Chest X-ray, AP view. Patient: 72 years old, sex F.
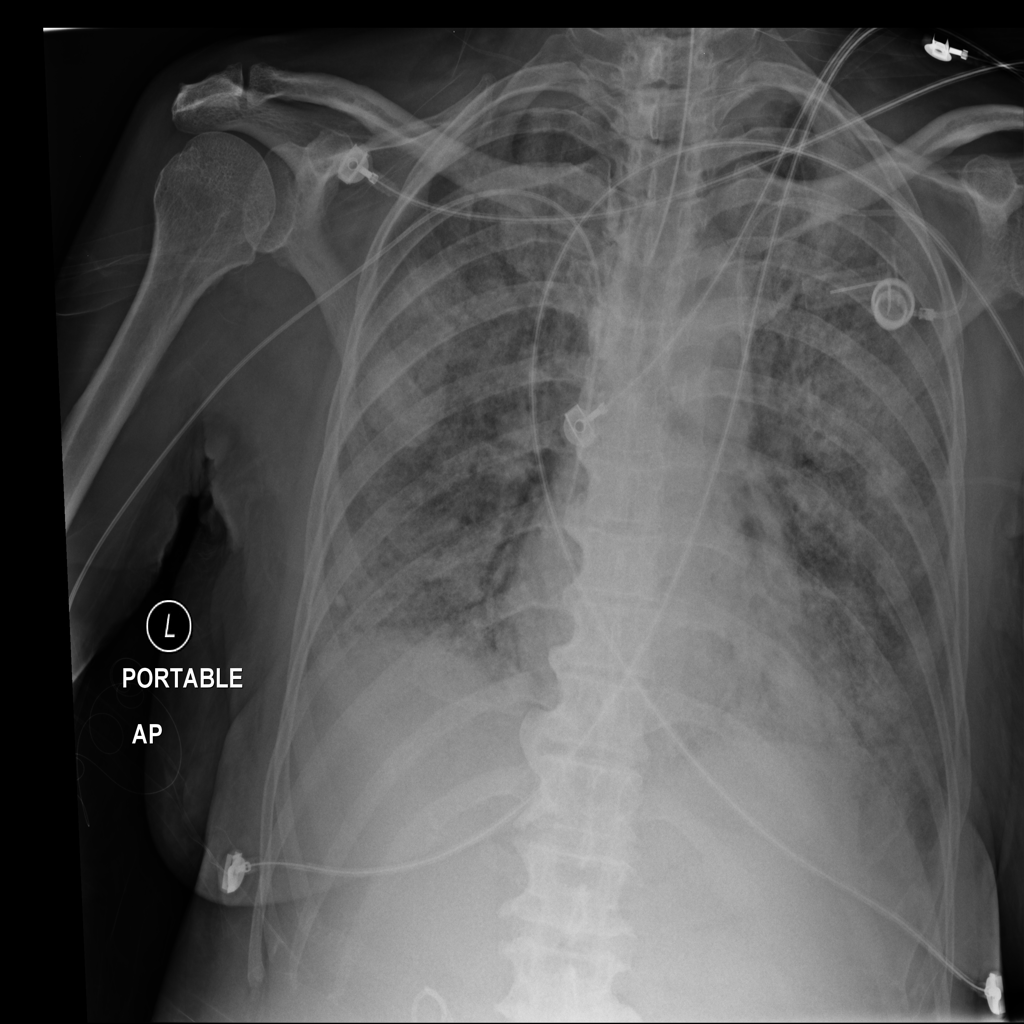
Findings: No Finding